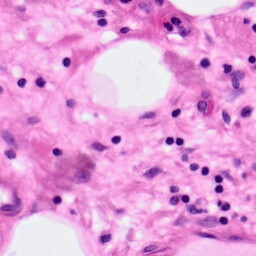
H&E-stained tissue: Pancreatic